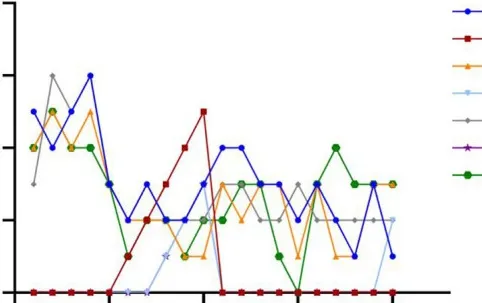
Line chart of symptom scoring and episodes of this patient during hospitalization. Among these days, he received stage I implant operation at day 1, and stage II implant operation at day 14.
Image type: pathology (masson_trichrome)